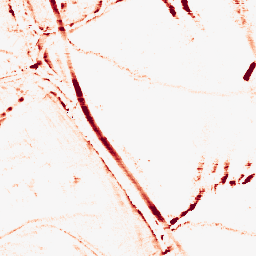
Category: morphological
Decomposition family: morphological_rect
Decomposition parameters: operation: opening
width: 10
height: 5
Upsampling method: lanczos
Upsampling parameters: scale: 2
Upsampling scale: 2